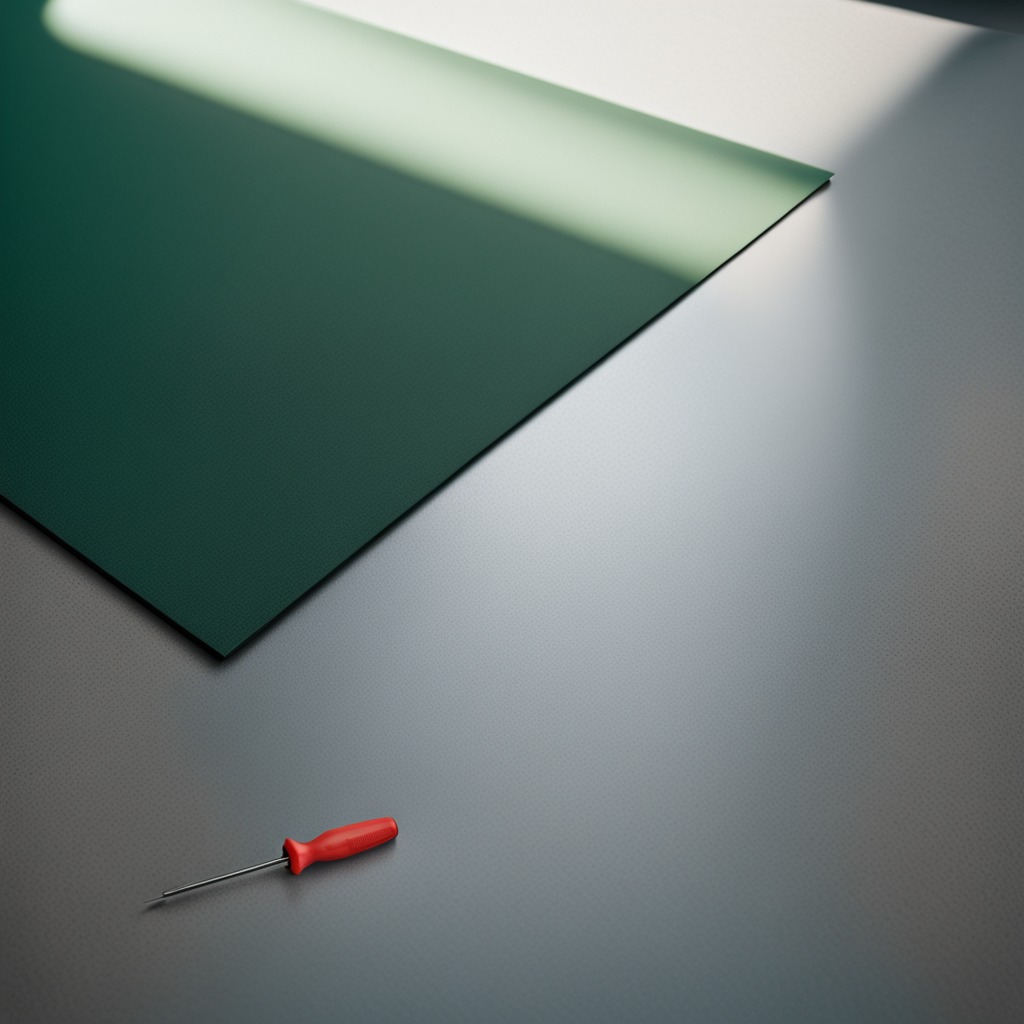
A screwdriver is lying on the tabletop.